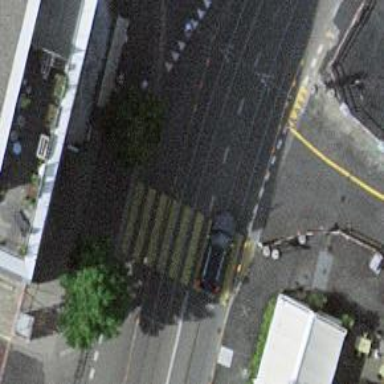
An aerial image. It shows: Tram crossing on the railway.